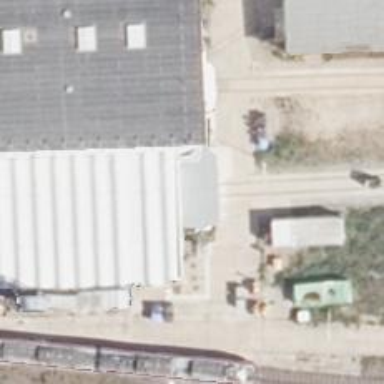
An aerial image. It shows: Railway spur service.